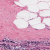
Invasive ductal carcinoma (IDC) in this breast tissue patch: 0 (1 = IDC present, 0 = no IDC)